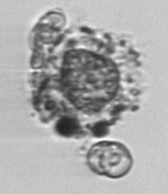
Label: unknown2